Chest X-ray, PA view. Patient: 53 years old, sex F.
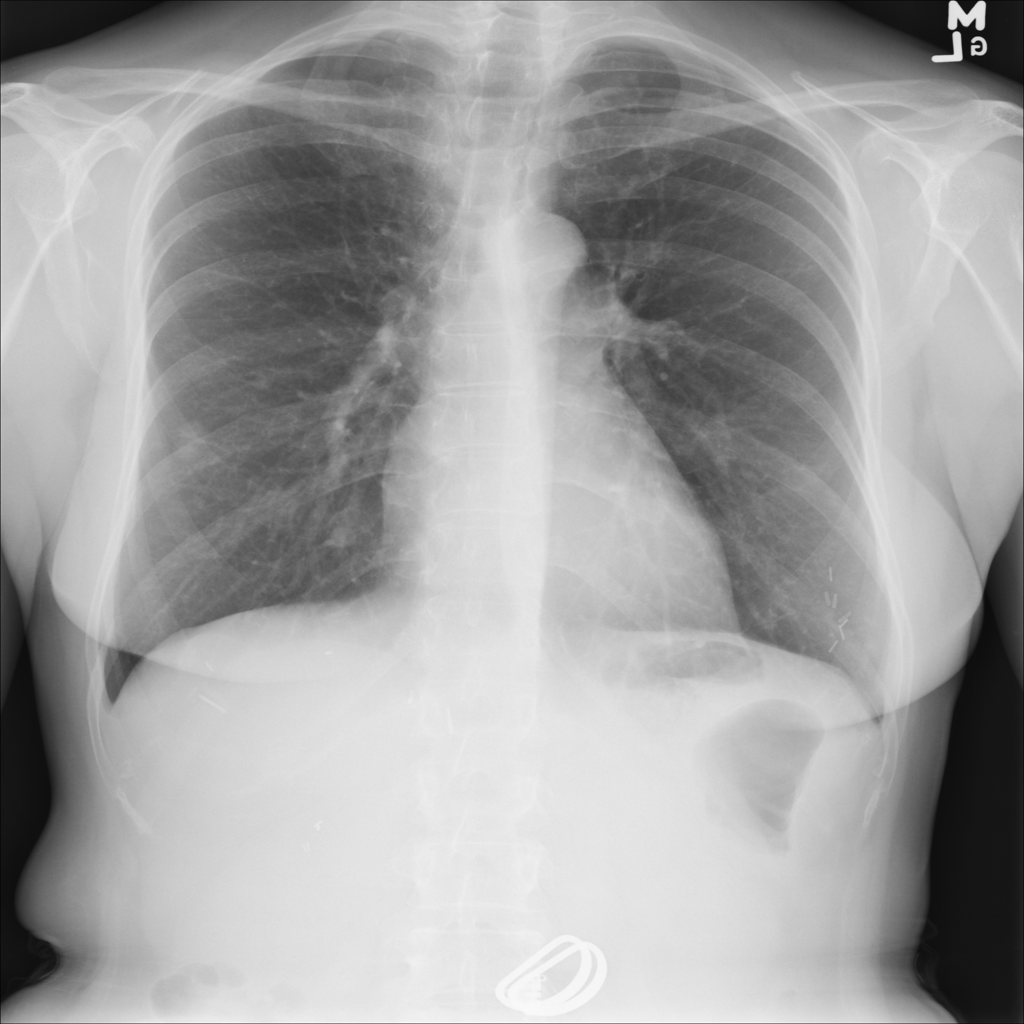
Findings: Nodule